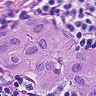
Metastatic tissue present: yes